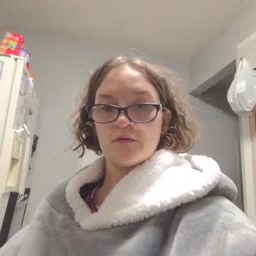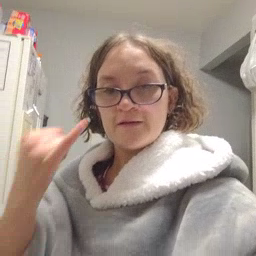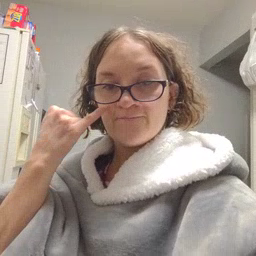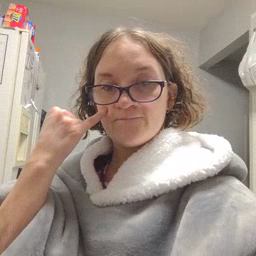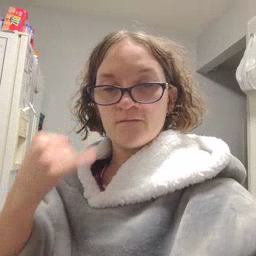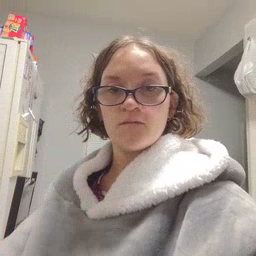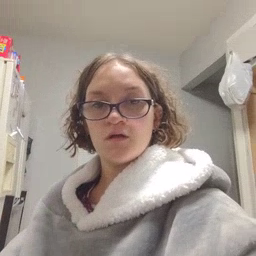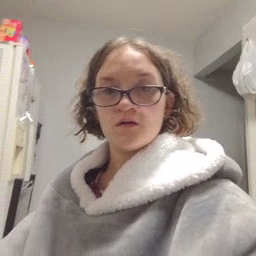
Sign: if